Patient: sex M, age 62
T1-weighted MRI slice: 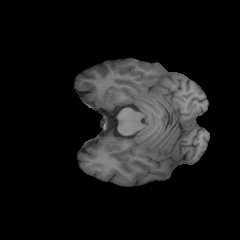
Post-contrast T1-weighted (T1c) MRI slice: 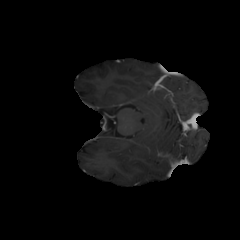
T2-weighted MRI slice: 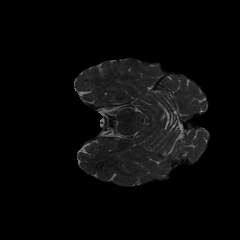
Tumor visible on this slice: no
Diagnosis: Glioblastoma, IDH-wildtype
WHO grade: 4